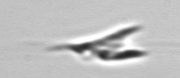
Label: Chrysochromulina_lanceolata